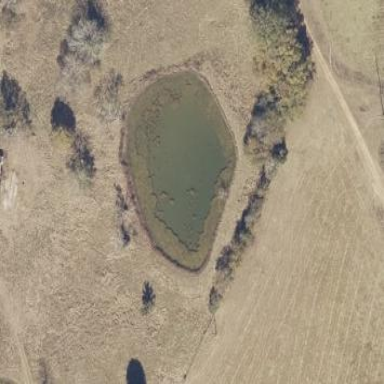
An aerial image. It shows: Reservoir of water.